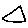
Label: triangle